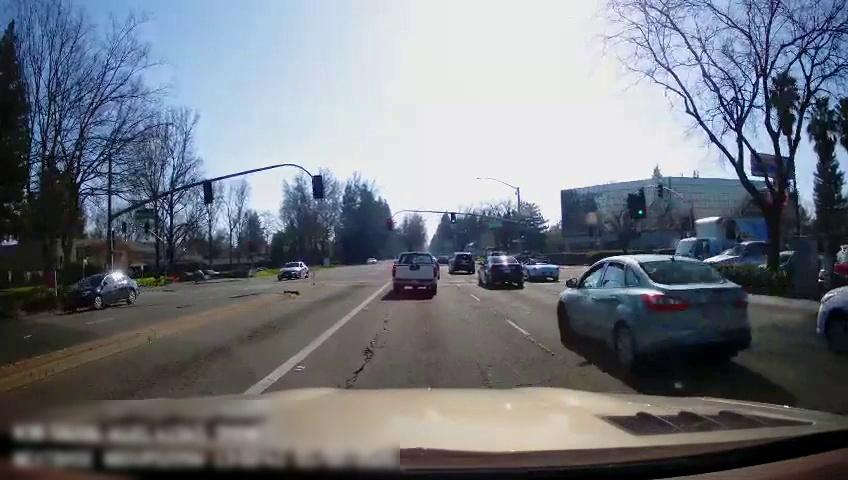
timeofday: Day
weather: Sunny
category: Drivable Space
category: Vehicles | Car
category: Vehicles | SUV
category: Vehicles | SUV
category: Vehicles | Car
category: Vehicles | Truck
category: Vehicles | SUV
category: Vehicles | Car
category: Vehicles | SUV
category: Vehicles | Car
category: Vehicles | Car
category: Vehicles | Car
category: Vehicles | Truck
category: Vehicles | Car
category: Vehicles | Car
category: Vehicles | Car
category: Lanes | Current Lane
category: Lanes | Current Lane
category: Traffic | Lights
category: Traffic | Lights
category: Traffic | Lights
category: Traffic | Lights
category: Traffic | Lights